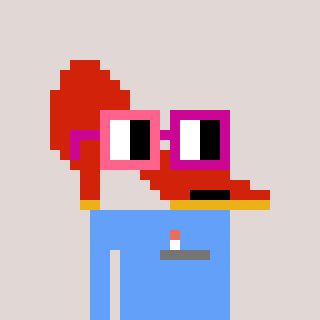
a pixel art character with square pink and red glasses, a highheel-shaped head and a blue-colored body on a warm background